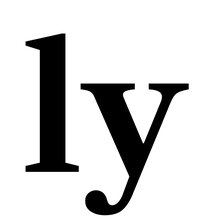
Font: LibreCaslonText_Bold